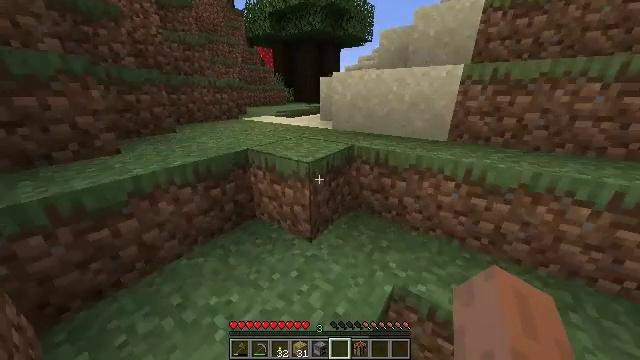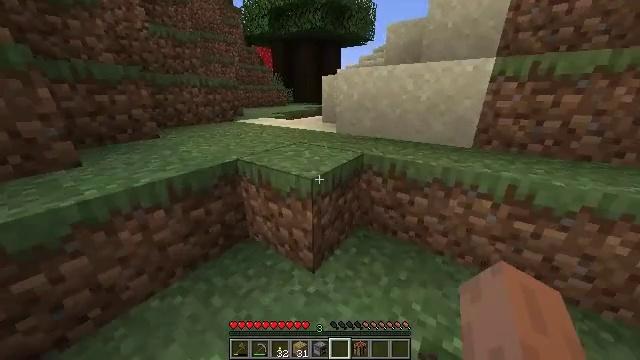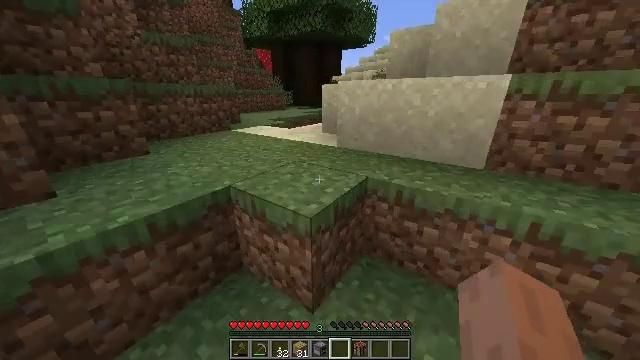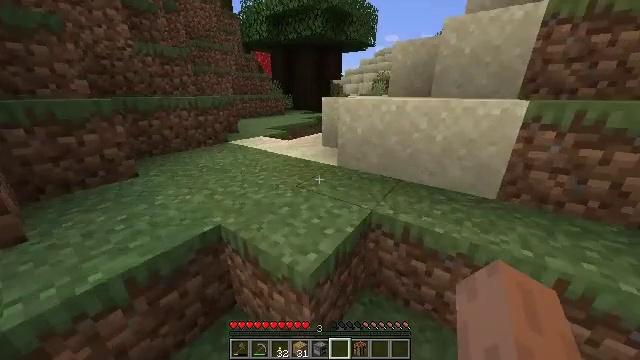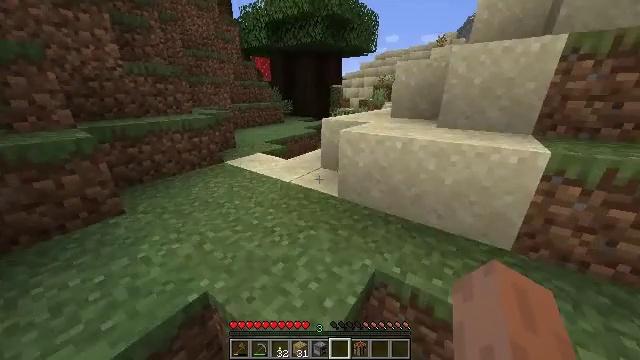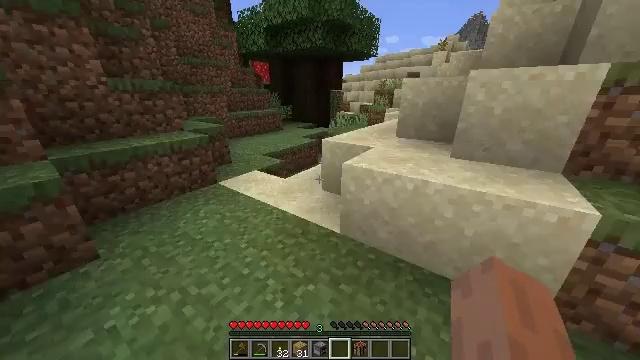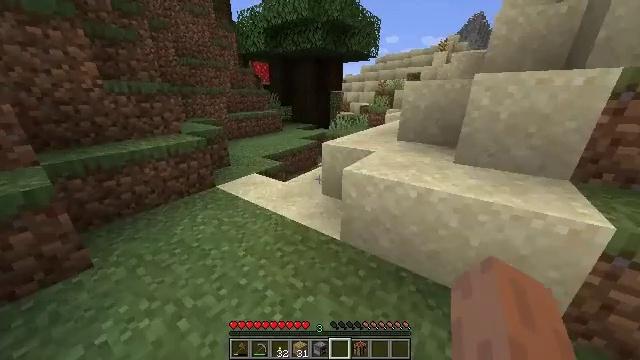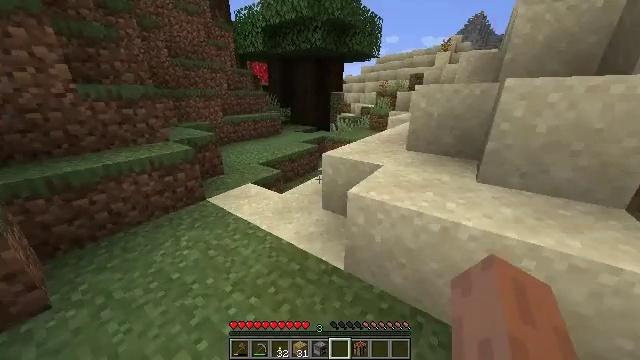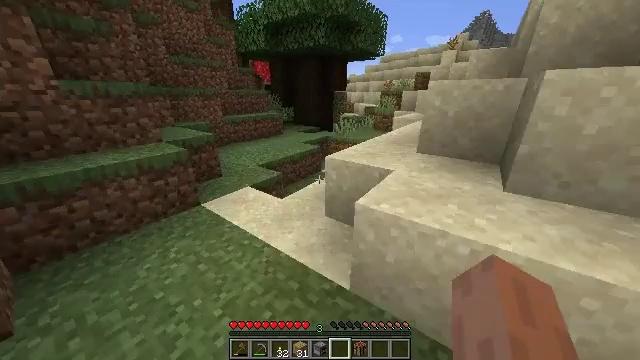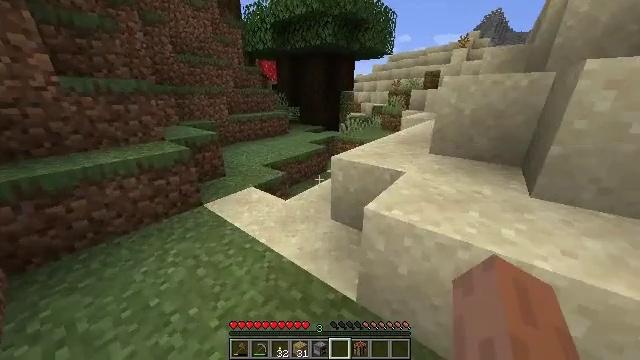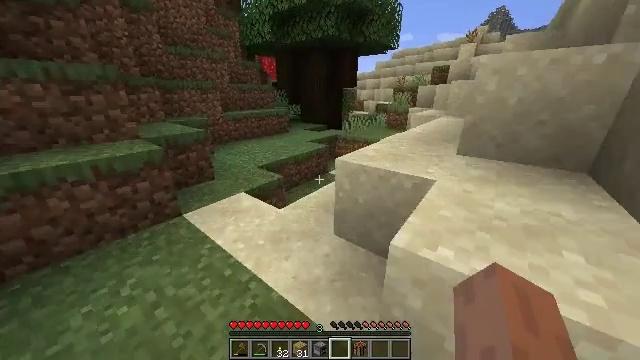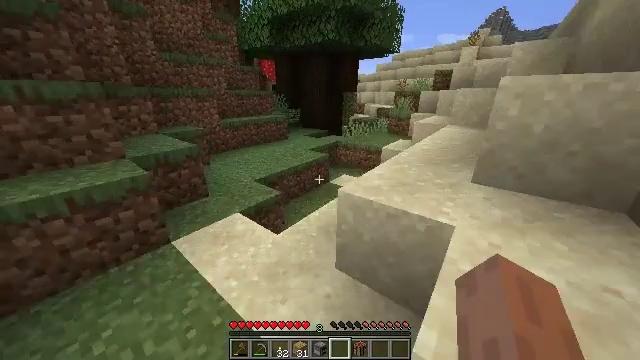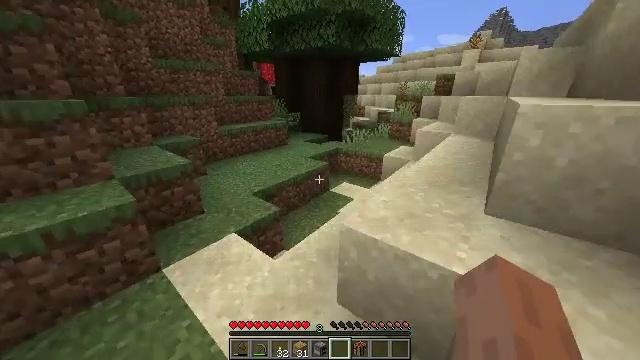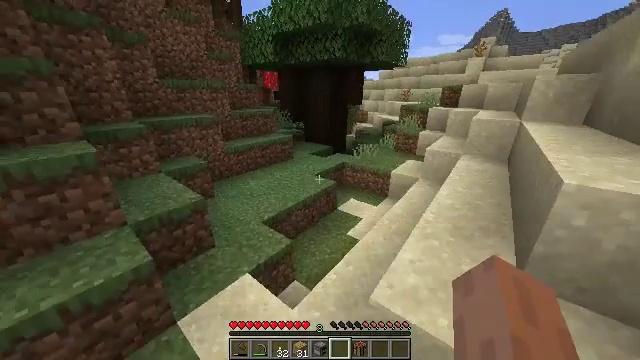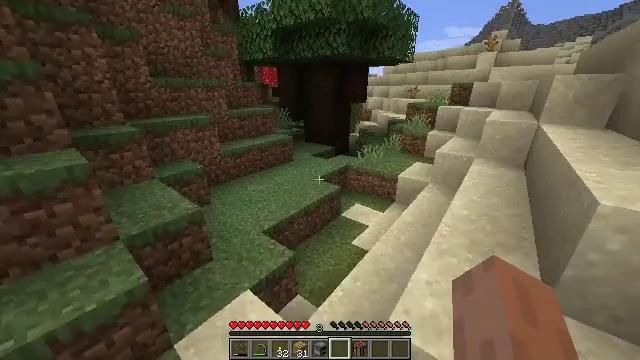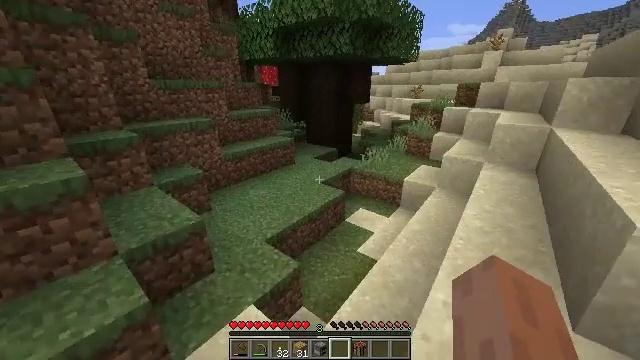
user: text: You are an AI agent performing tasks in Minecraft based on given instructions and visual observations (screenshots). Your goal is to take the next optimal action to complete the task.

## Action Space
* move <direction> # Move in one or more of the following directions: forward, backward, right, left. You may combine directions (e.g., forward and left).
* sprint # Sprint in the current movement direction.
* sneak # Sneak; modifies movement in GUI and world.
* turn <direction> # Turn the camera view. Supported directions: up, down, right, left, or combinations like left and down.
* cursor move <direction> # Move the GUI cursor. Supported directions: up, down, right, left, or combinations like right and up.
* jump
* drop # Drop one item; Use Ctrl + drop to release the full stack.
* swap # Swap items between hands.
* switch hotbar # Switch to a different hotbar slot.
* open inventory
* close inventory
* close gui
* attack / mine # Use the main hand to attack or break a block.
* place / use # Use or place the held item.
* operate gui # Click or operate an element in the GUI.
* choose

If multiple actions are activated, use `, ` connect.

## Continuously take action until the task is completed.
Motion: motion action
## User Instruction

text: Mine the red mushroom block in the forest.
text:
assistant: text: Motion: move forward, sprint
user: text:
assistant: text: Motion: move forward, sprint, jump
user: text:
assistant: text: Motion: move forward, sprint, jump
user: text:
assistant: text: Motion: move forward, sprint, jump
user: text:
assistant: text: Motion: move forward, sprint, jump
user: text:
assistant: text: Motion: move forward, sprint
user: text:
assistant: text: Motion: move forward, sprint
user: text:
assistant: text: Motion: move forward, sprint
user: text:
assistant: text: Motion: move forward, sprint, turn left
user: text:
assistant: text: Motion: move forward, sprint
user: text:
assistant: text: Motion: move forward, sprint, jump
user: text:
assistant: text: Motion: move forward, sprint, jump
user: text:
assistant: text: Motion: move forward, sprint, jump
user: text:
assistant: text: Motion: move forward, sprint, jump
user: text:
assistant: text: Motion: move forward, sprint, jump
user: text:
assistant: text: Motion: move forward, sprint, jump
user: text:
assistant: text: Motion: move forward, sprint, jump
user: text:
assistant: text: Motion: move forward, sprint, jump
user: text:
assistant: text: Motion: move forward, sprint, jump
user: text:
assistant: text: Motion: move forward, sprint
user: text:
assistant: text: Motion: move forward, sprint
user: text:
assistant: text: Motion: move forward, sprint
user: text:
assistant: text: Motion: move forward, sprint
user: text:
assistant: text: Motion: move forward, sprint
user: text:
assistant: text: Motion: move forward, sprint, jump
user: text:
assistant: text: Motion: move forward, sprint, turn right, jump
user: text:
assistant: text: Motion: move forward, sprint, turn right, jump
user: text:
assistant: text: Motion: move forward, sprint, turn right, jump
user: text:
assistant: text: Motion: move forward, sprint, turn right and down, jump
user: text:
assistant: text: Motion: move forward, sprint, turn right, jump